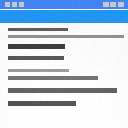
Screen state: on